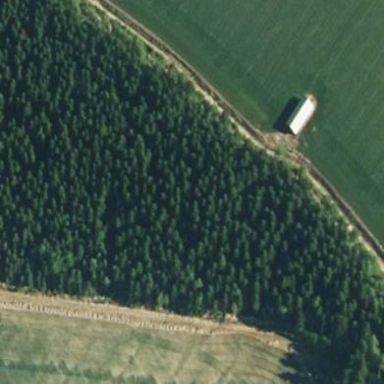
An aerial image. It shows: Forest area predominantly covered with needle-leaved trees.